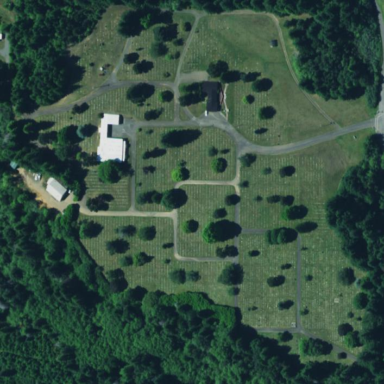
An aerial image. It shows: Cemetery.